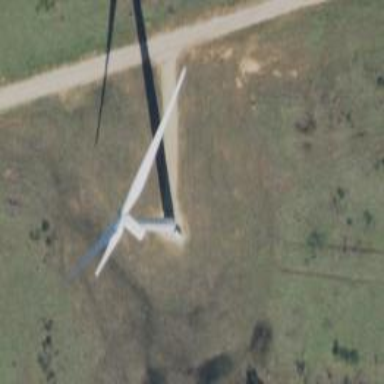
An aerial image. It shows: Wind generator with horizontal axis. The generator is wind turbine.